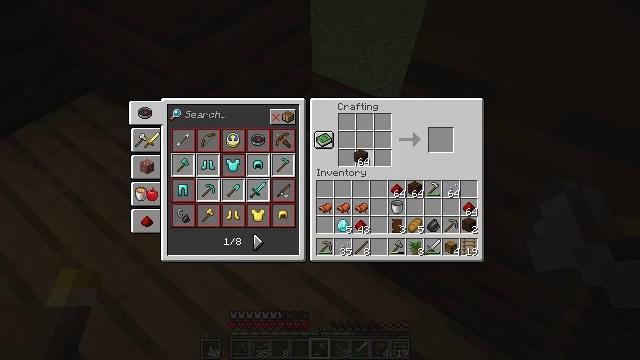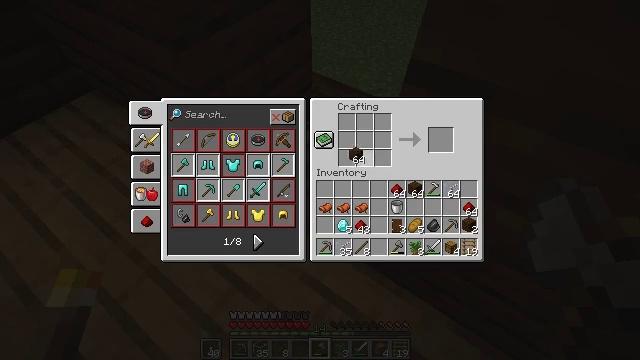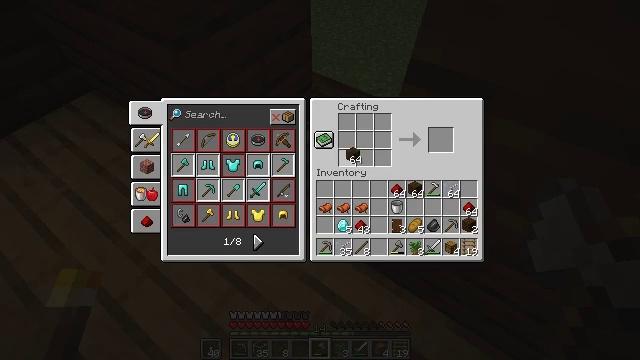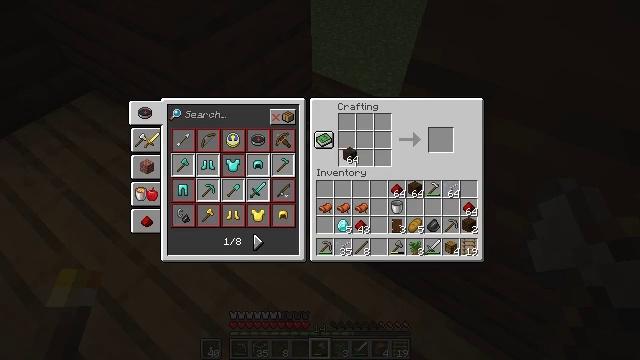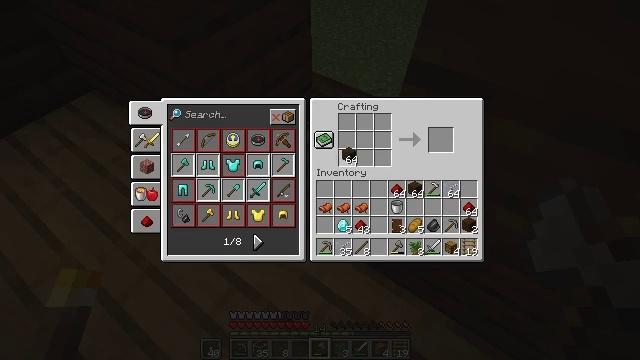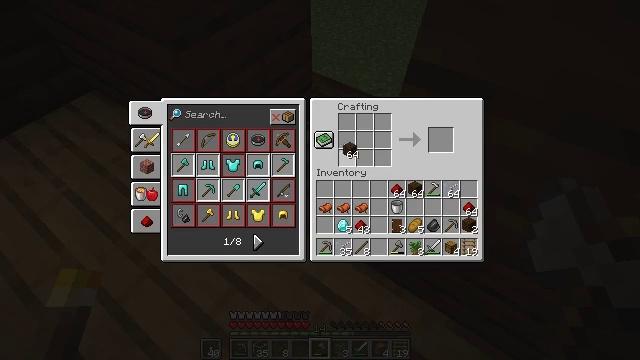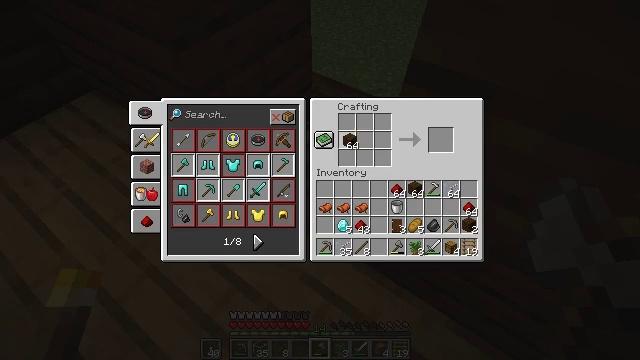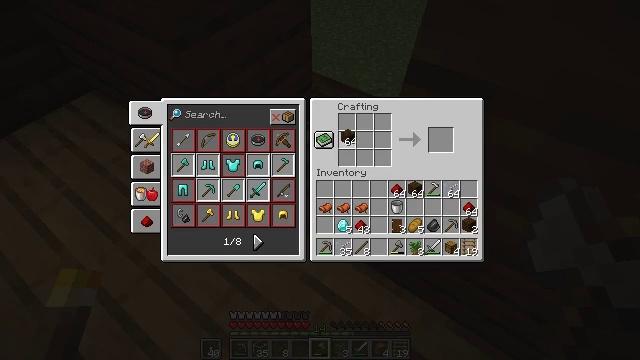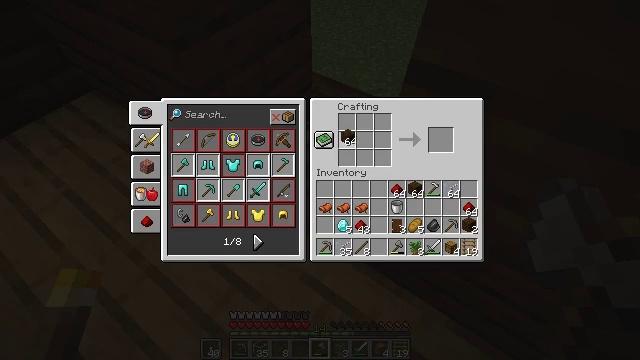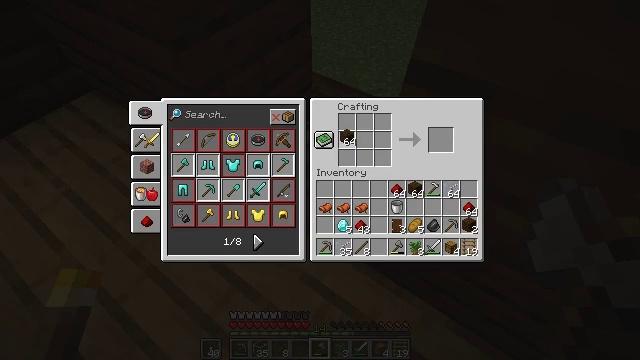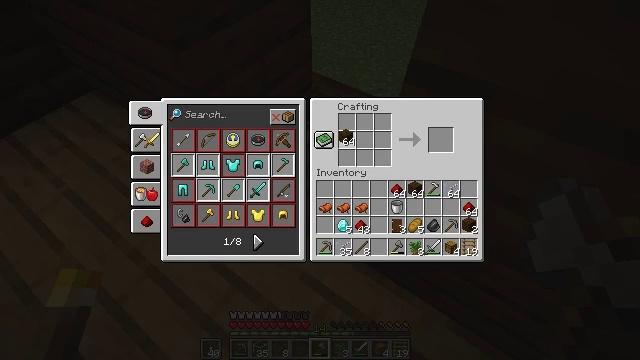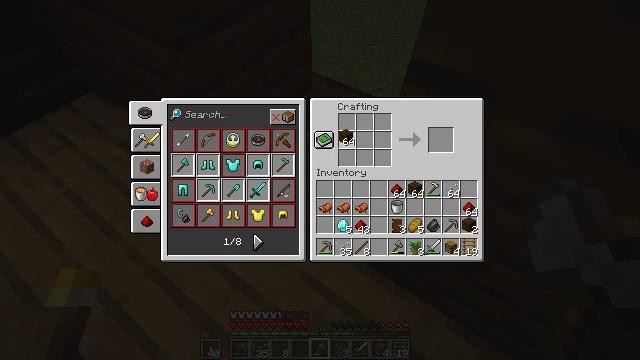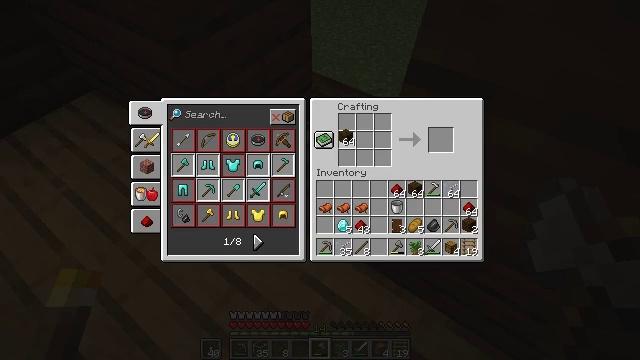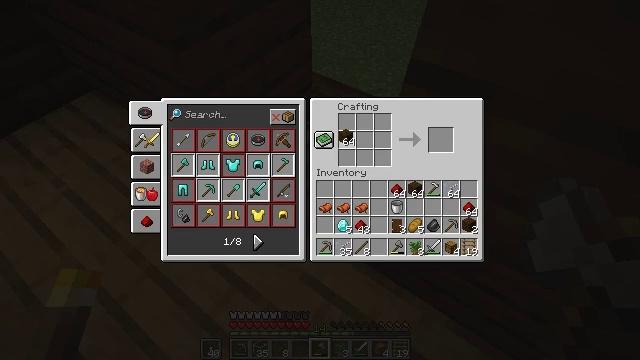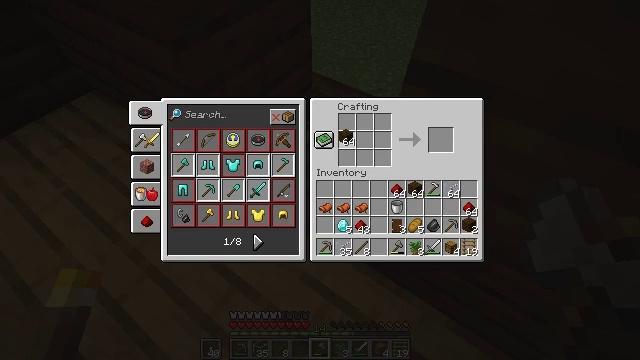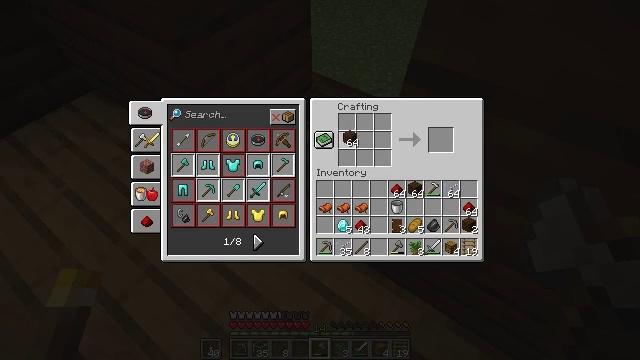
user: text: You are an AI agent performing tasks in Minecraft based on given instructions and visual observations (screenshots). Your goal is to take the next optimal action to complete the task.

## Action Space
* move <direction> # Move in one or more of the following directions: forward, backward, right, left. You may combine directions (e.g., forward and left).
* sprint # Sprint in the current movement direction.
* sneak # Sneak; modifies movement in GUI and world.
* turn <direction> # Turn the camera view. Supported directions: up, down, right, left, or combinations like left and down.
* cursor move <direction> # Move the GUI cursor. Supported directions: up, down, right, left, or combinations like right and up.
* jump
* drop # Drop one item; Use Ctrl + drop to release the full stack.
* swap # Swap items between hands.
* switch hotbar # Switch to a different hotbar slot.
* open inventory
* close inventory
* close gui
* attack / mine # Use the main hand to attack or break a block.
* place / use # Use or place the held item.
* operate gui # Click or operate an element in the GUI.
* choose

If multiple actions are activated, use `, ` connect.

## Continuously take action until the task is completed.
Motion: motion action
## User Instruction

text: Craft a dark oak sign at the crafting table.
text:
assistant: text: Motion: no_op
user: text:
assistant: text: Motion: no_op
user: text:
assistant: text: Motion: no_op
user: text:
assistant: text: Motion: no_op
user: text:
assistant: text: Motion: no_op
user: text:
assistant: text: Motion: cursor move up
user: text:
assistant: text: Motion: no_op
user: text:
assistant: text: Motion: no_op
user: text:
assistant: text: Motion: no_op
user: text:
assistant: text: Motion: no_op
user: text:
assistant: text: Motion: no_op
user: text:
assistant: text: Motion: no_op
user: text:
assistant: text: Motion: choose
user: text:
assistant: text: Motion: choose
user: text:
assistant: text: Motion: choose
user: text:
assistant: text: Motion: cursor move right, choose
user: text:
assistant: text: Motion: choose
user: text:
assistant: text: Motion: choose
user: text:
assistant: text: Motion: choose
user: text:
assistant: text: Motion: choose
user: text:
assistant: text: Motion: choose
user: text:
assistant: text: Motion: choose
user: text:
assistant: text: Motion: choose
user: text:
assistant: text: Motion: choose
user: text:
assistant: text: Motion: choose
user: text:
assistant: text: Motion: choose
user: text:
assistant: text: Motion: choose
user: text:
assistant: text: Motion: cursor move left, choose
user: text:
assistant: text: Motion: cursor move left, choose
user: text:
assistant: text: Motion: cursor move left, choose